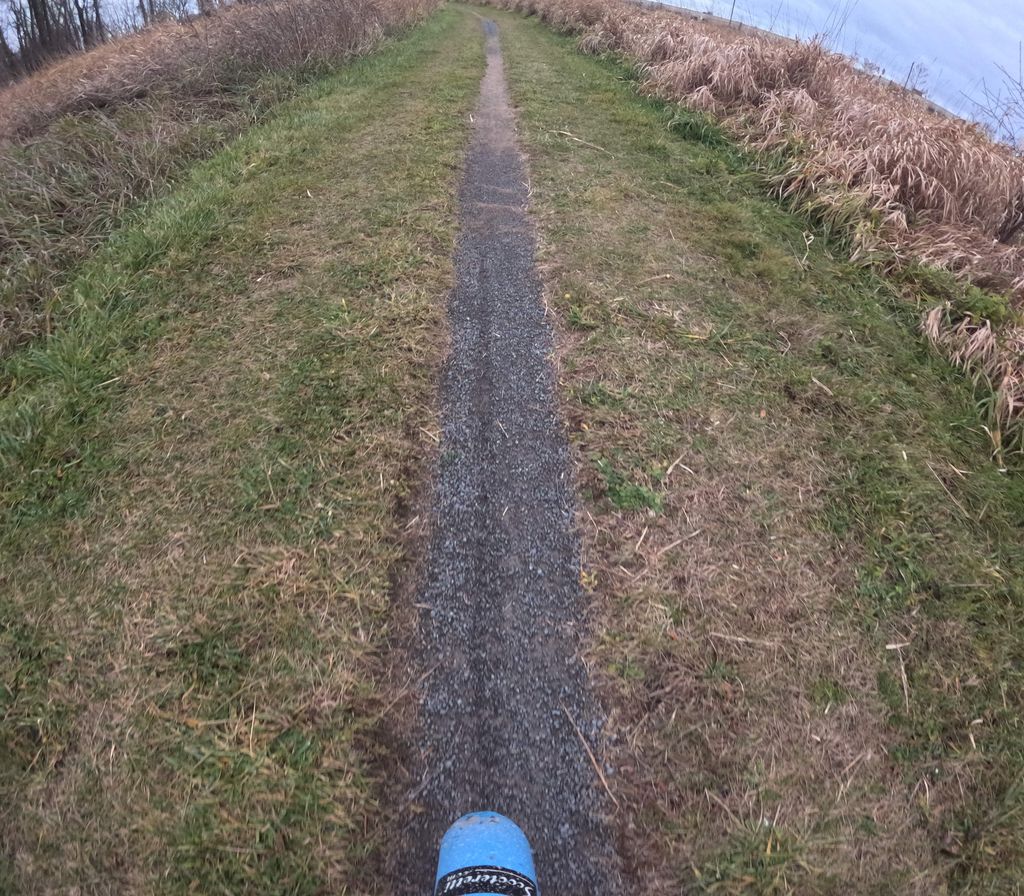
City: ottawa-gatineau